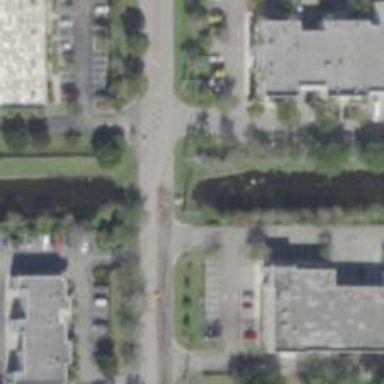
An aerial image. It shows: Culvert tunnel crossing over canal.